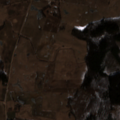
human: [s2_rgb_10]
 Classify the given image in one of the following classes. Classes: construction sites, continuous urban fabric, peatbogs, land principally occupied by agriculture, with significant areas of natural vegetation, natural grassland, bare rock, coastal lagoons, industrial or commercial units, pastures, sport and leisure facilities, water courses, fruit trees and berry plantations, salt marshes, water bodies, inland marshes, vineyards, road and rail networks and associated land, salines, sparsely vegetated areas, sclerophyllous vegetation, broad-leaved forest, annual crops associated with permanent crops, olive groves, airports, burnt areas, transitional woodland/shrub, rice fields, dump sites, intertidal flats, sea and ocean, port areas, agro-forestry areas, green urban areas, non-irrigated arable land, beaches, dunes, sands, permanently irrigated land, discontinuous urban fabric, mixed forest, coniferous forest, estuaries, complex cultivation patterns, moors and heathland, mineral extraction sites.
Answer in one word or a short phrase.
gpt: pastures, mixed forest, transitional woodland/shrub